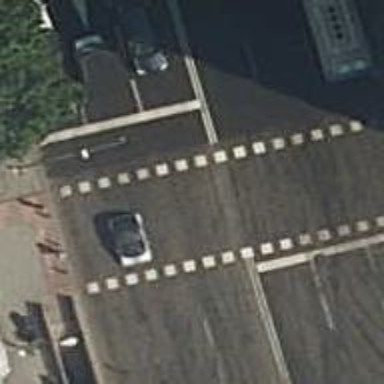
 along road with traffic signals. Public transport stop position is also visible."